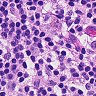
Metastatic tissue present: no